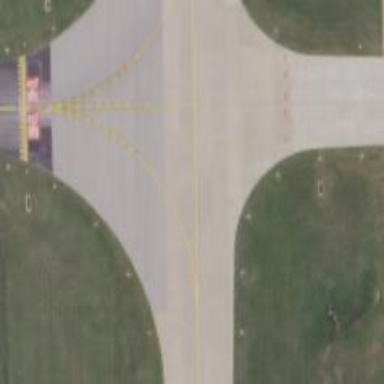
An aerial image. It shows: Image of taxiway at airport.